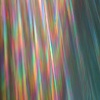
Label: sunburn